Field crop: maize
Growth stage: 1
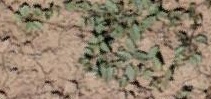
Species: convolvulus